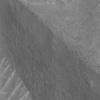
Atmospheric dust classification: not_dusty